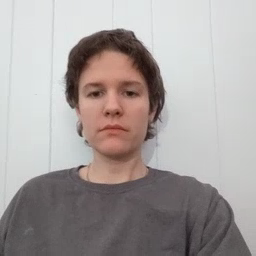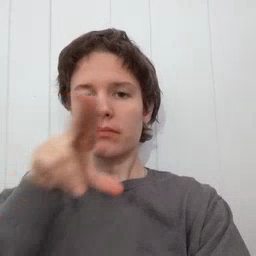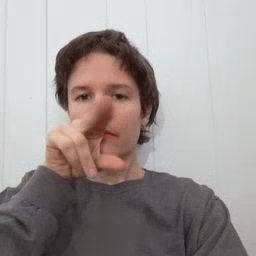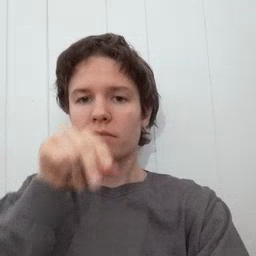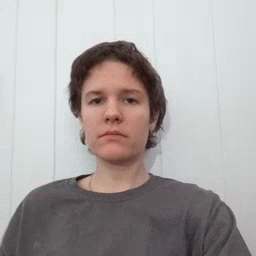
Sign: duck